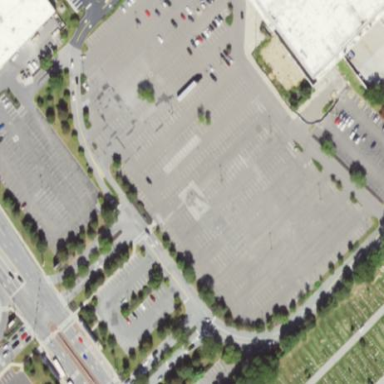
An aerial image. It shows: Parking area.